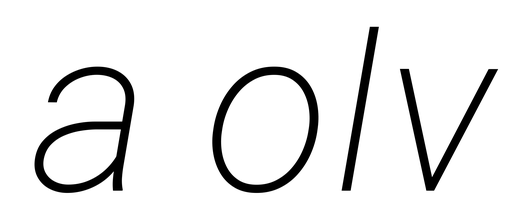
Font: Roboto-Italic_ExtraLight_Italic